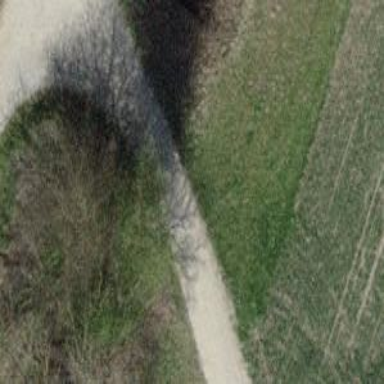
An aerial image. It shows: Gravel track with Grade 3 quality.